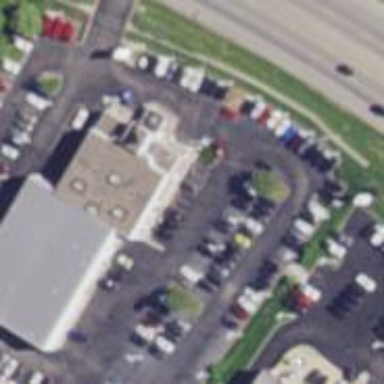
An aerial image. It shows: Car shop building.